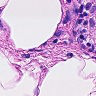
Metastatic tissue present: no